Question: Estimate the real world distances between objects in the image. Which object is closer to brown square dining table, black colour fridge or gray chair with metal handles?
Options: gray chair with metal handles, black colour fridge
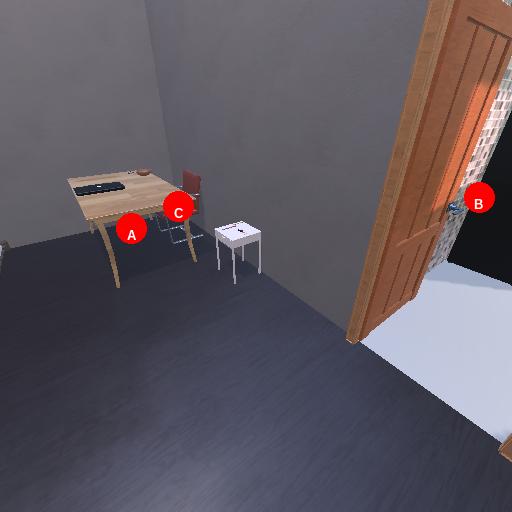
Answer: gray chair with metal handles